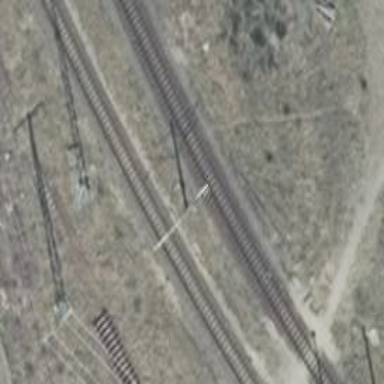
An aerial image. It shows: Milestone along the railway with catenary mast.